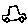
Label: car